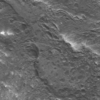
Label: not_dusty